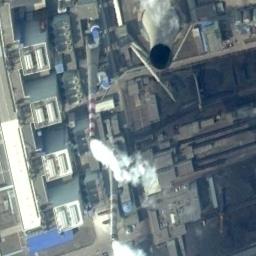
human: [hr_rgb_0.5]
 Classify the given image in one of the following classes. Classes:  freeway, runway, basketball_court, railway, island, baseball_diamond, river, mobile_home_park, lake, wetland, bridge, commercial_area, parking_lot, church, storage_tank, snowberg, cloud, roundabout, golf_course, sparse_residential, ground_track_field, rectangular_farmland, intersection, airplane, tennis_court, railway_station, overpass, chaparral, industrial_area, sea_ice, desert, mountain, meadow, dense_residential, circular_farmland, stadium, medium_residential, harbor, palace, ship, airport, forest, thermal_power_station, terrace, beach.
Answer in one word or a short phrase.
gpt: thermal_power_station